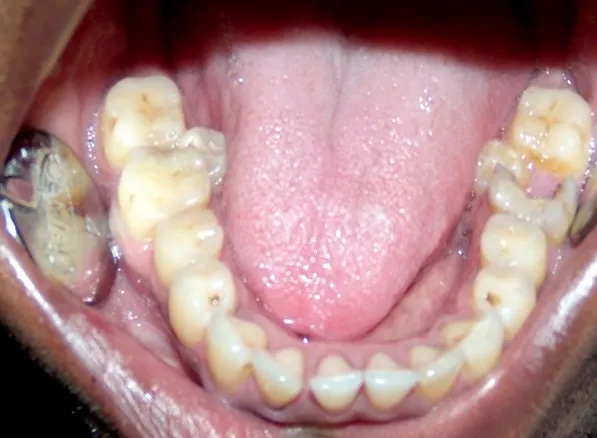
Clinical intraoral picture showing paramolars mesial and lingual to mandibular second molar bilaterally.
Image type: medical_photograph (oral_photograph)